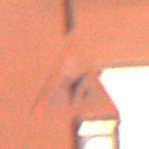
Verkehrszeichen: FlugbetriebRechts
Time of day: Night
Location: Outdoor (Urban)
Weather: Overcast
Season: Winter
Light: Artificial